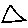
Label: triangle